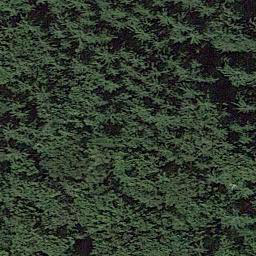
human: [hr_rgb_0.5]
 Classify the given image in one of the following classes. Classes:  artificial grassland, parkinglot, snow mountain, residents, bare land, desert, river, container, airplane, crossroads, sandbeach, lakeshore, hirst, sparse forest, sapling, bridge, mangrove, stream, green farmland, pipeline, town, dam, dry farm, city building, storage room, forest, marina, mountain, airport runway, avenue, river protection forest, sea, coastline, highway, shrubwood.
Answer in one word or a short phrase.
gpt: forest